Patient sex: F
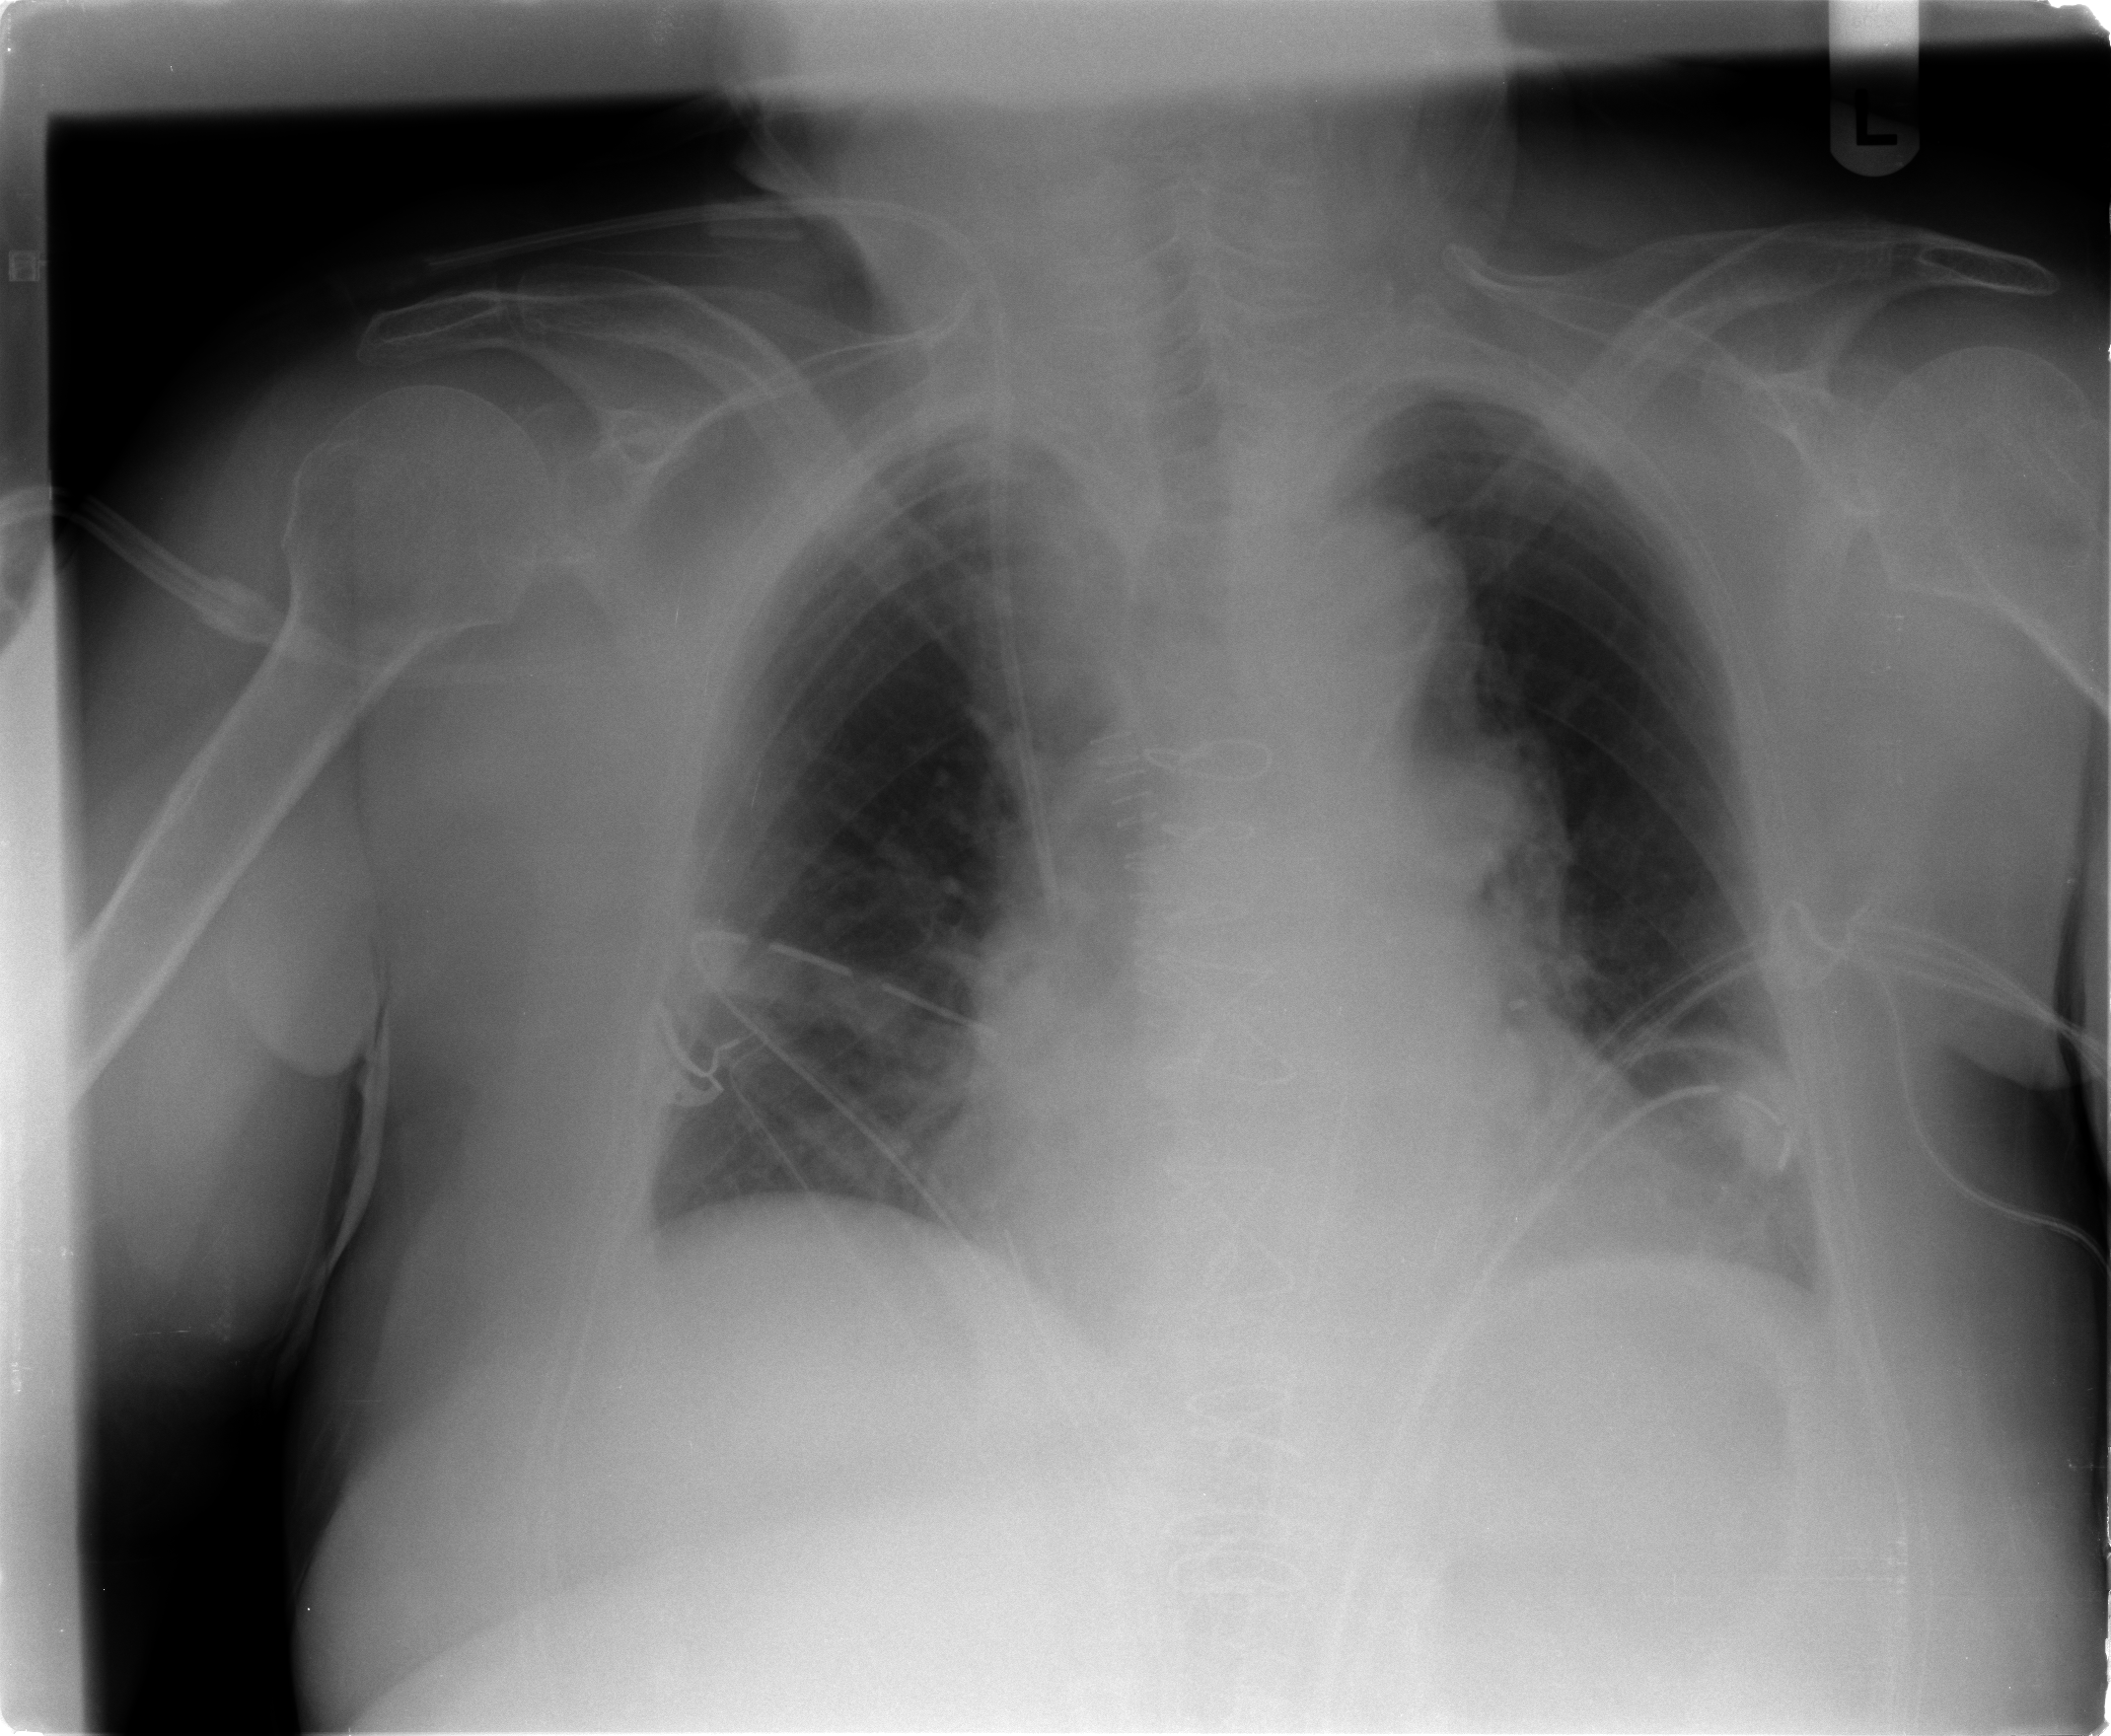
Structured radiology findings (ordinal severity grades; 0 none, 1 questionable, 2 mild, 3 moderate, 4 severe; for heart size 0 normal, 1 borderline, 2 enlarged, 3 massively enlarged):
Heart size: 2
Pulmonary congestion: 2
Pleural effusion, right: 0
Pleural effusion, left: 0
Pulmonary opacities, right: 0
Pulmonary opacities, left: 0
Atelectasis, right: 0
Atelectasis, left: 2